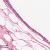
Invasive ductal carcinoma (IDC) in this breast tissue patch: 0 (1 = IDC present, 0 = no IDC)